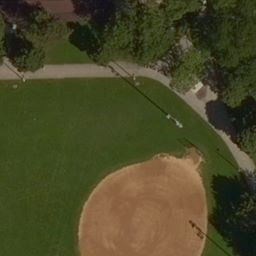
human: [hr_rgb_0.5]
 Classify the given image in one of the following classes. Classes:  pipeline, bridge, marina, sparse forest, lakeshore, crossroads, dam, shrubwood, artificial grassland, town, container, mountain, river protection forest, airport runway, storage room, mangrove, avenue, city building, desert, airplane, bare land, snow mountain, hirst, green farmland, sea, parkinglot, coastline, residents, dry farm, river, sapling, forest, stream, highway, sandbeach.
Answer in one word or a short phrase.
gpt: artificial grassland